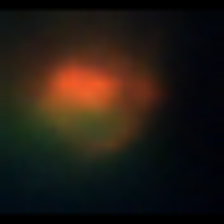
Taxon: NanoPlankton
Group: Other